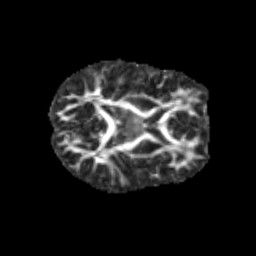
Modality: FA
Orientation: axial
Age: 11
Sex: male
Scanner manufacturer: siemens
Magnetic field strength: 3 T
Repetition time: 3.8 s
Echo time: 0.07 s